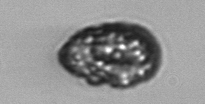
Label: Proterythropsis